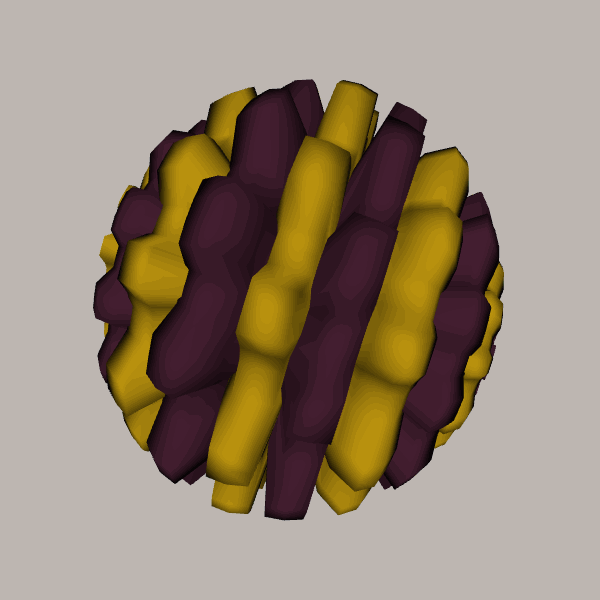
Background: light